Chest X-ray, PA view. Patient: 78 years old, sex F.
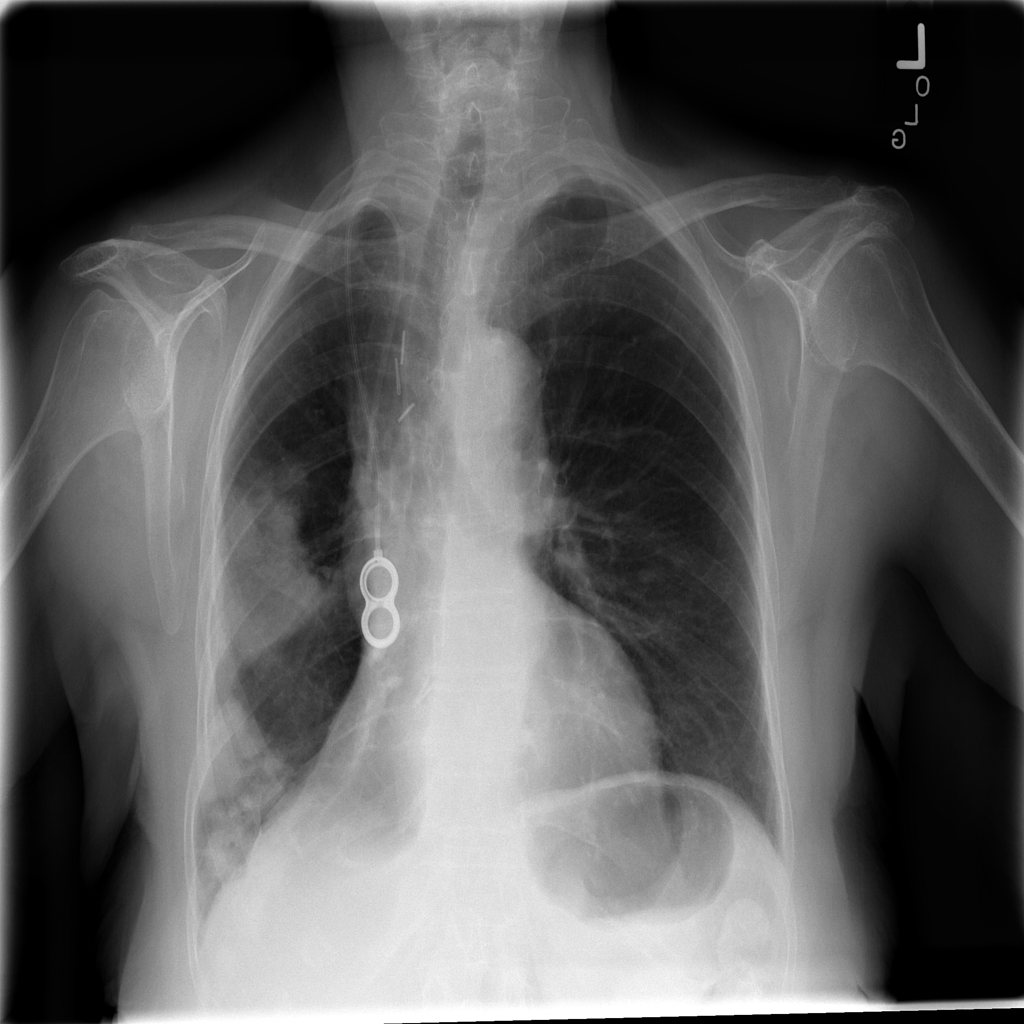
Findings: Infiltration